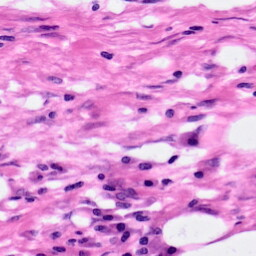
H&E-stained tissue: Pancreatic